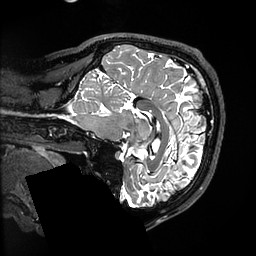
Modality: T2w
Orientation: sagittal
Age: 30
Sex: male
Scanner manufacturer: ge
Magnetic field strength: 3 T
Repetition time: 3.202 s
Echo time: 0.0667 s